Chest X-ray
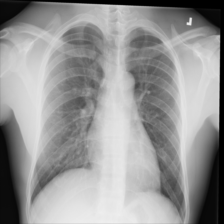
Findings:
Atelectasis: negative
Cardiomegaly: negative
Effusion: negative
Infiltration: negative
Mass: negative
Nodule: negative
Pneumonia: negative
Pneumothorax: negative
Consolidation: negative
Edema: negative
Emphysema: negative
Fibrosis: negative
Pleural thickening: negative
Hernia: negative